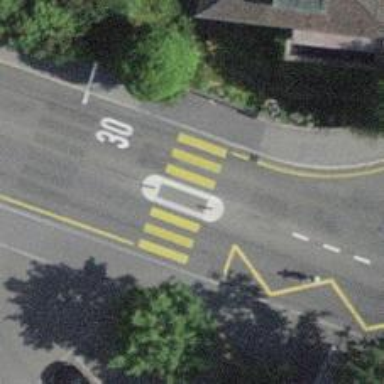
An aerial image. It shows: Footway with zebra crossing.